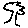
Label: tree